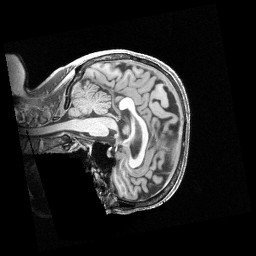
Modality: T1w
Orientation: sagittal
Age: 68
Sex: female
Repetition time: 2.4 s
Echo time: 0.00222 s